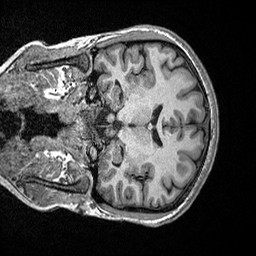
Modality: T1w
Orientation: coronal
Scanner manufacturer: ge
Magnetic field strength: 3 T
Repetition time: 2.349 s
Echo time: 0.002968 s